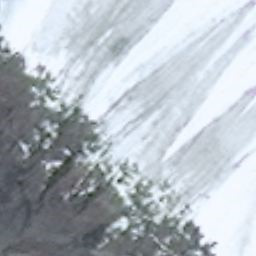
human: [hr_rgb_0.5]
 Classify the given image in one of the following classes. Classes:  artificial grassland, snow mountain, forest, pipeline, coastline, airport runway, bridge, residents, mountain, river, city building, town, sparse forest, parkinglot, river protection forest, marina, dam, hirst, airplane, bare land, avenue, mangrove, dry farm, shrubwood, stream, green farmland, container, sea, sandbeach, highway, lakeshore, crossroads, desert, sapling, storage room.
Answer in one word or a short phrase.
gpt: snow mountain